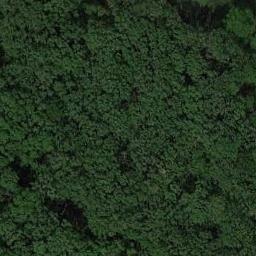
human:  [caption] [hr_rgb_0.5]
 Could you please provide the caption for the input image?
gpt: The forest has a lot of dense dark green trees .

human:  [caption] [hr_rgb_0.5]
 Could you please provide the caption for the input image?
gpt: The forest is full of green trees .

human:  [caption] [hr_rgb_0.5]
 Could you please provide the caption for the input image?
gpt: This is a dense forest .

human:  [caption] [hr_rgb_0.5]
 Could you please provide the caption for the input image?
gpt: A building with a gray  roof in the forest beside a road .

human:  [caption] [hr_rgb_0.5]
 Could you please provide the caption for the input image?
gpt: A dense forest with many green trees .